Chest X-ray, PA view. Patient: 49 years old, sex F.
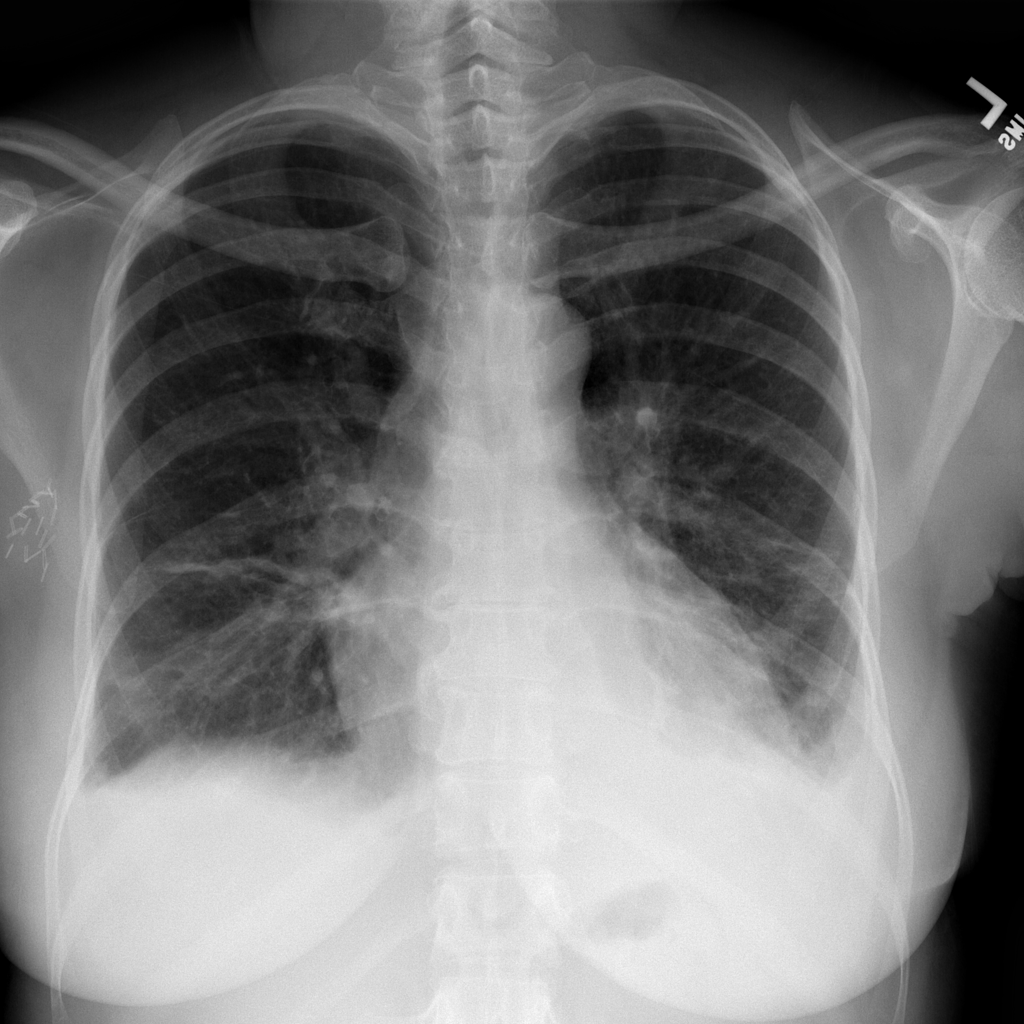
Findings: Effusion, Infiltration, Pneumonia